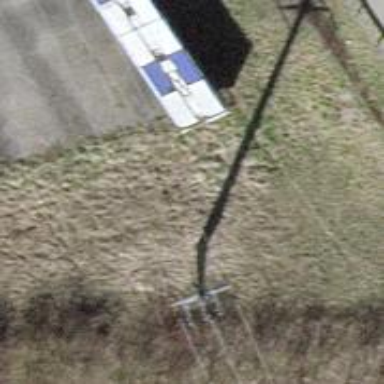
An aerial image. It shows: Concrete power pole.